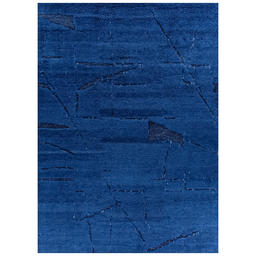
Label: decoration